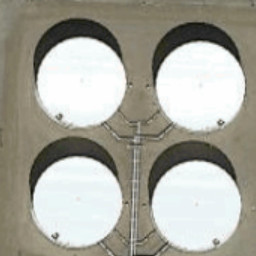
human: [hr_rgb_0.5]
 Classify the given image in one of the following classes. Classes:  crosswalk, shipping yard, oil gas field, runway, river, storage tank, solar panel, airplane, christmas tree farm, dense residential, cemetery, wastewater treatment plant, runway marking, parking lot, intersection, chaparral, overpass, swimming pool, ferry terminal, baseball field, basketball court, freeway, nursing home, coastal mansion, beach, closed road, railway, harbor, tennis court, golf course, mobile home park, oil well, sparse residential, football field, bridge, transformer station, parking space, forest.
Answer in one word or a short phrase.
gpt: storage tank